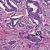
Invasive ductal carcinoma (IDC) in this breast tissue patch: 1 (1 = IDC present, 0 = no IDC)